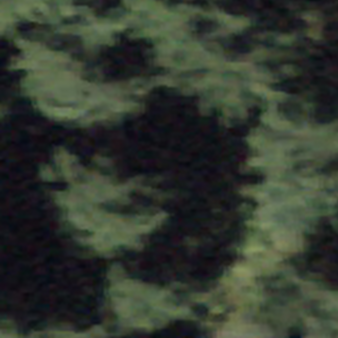
Label: other